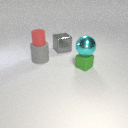
large gray rubber cylinder in front of large gray metal cube